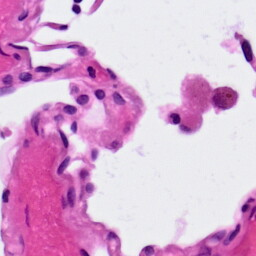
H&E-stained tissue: Lung